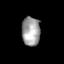
Tissue: skin
Cell type: T cells
Senescence score: 0.7755
Nuclear area (px): 527
Mean DAPI intensity: 157.863